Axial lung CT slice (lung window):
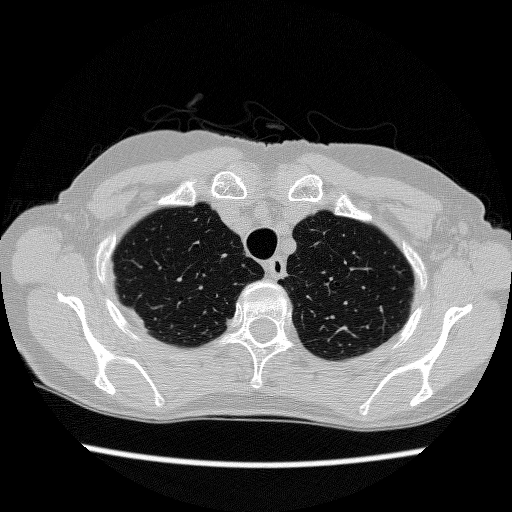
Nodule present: no